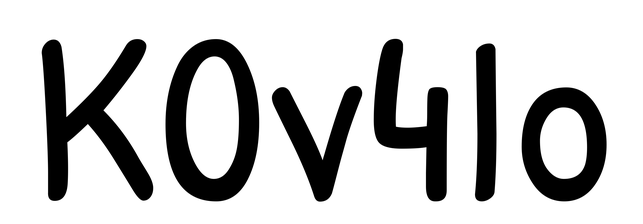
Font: PatrickHand-Regular